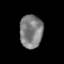
Tissue: prostate
Cell type: T cells
Senescence score: 0.3376
Nuclear area (px): 745
Mean DAPI intensity: 127.038